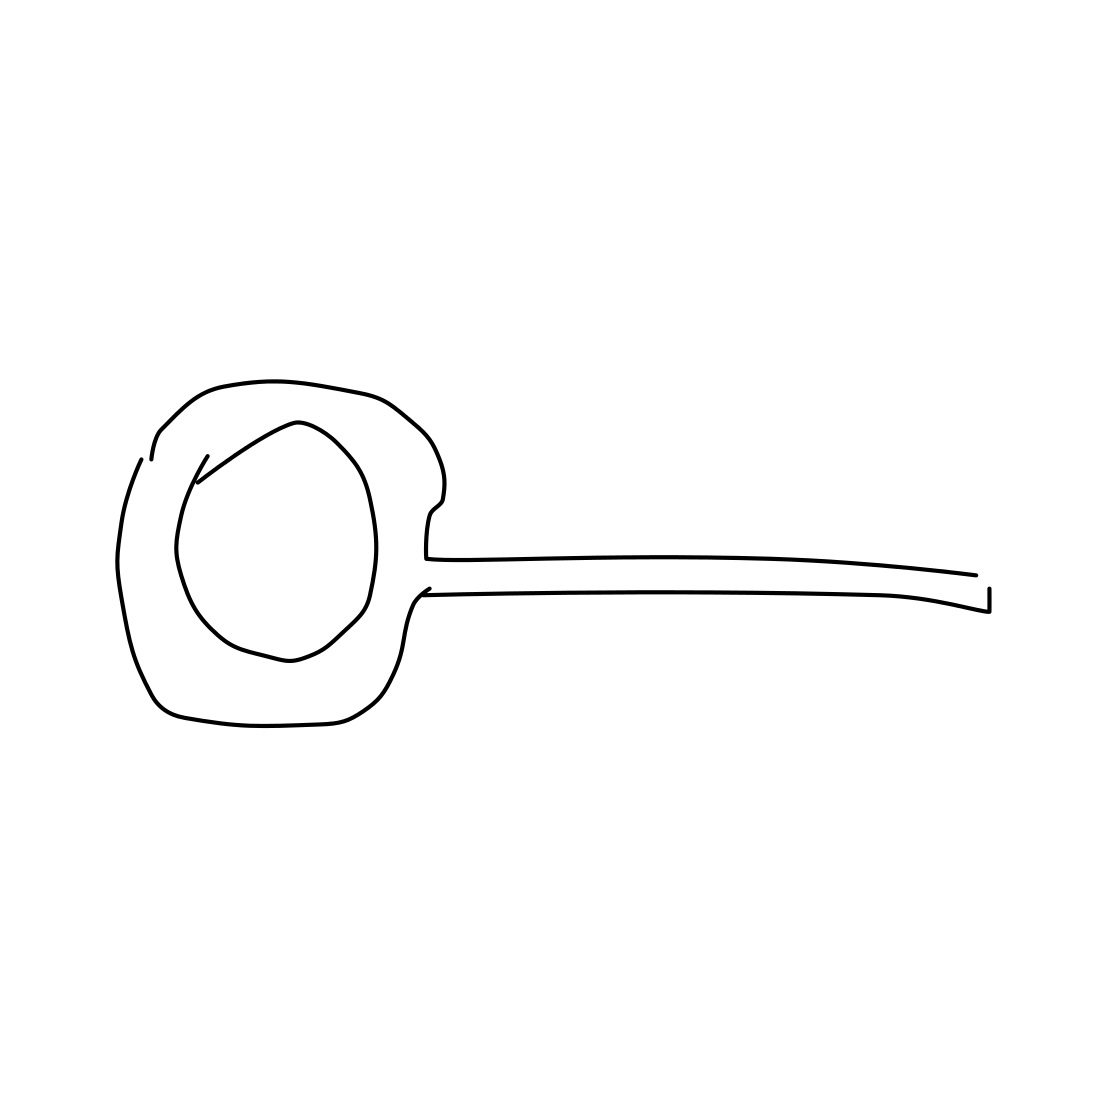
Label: bottle opener